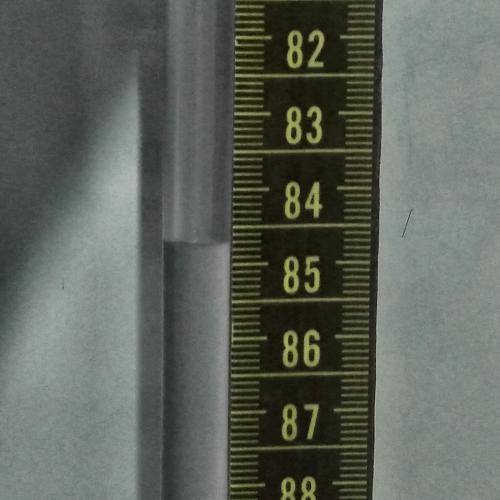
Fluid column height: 84.7 cm